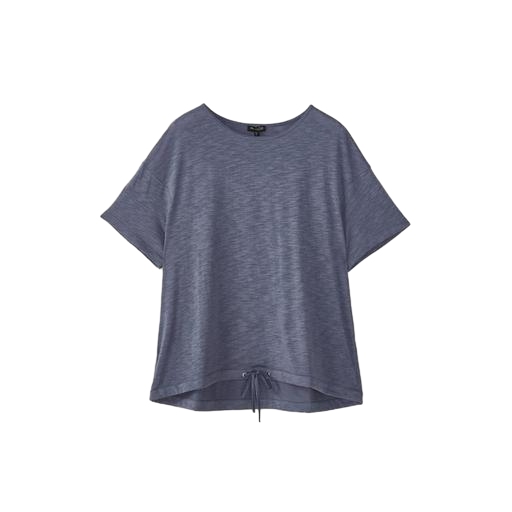
drawstring jersey t-shirt, dolman tee, dolman t-shirt, white background